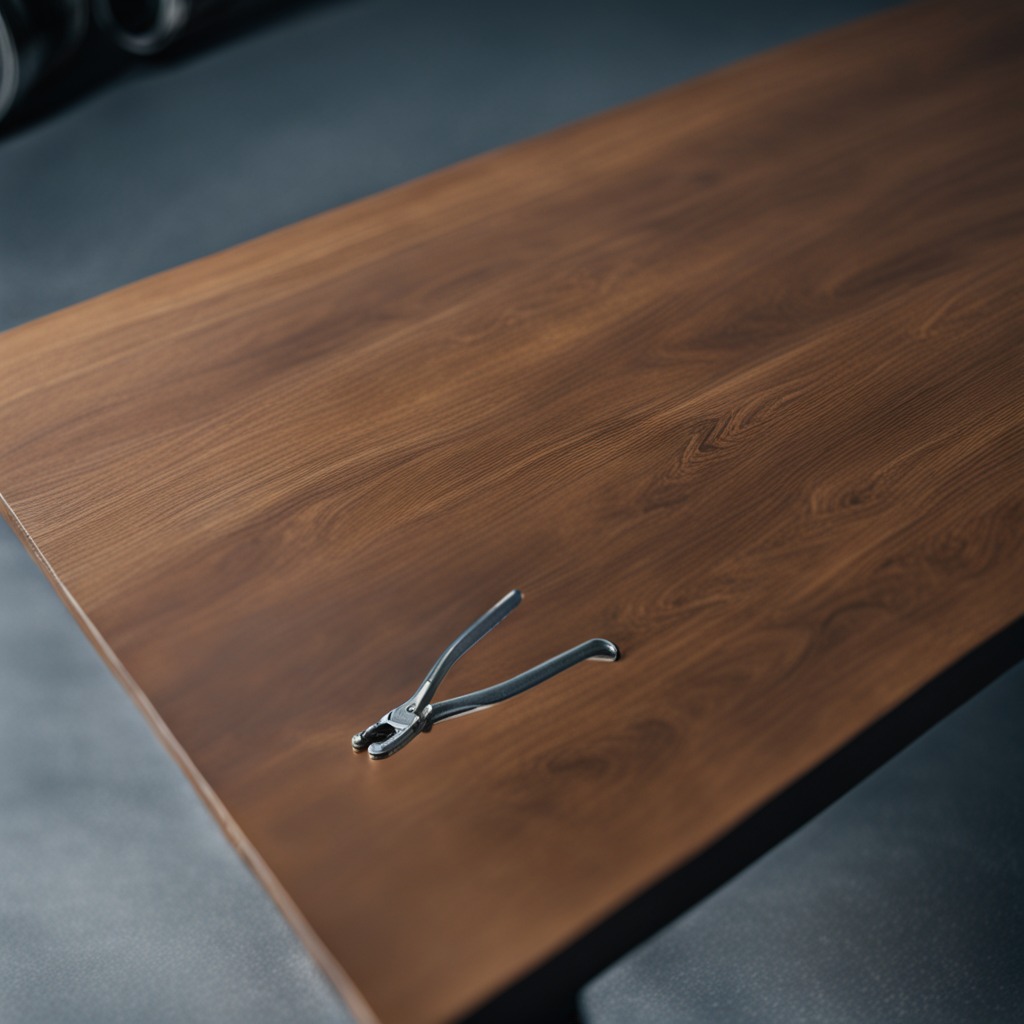
A plier lying on a table with burn marks in a small garage at twilight